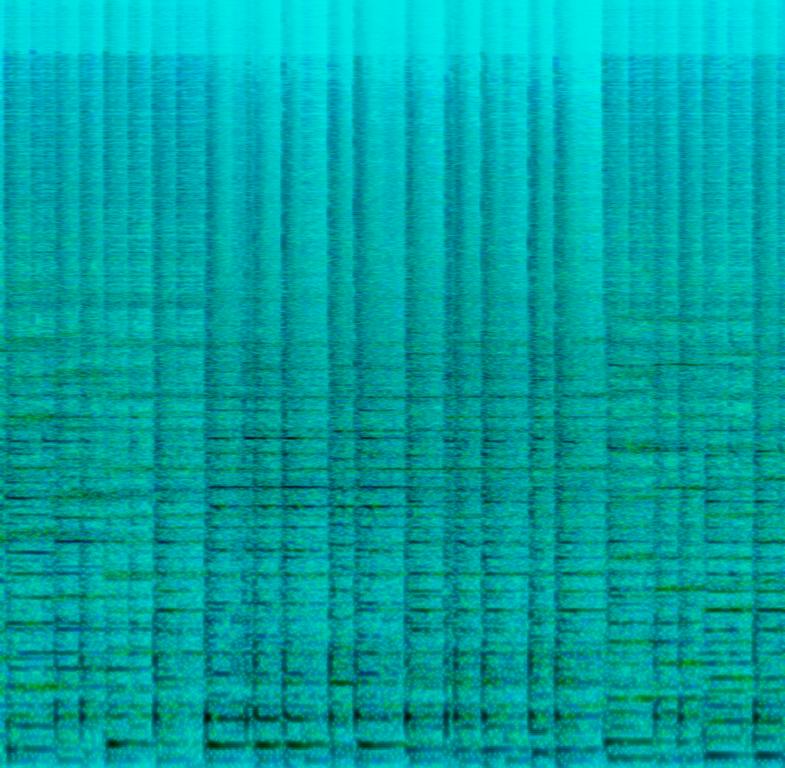
The Rock song features a sustained strings melody, groovy bass, electric guitar melodies, punchy snare, shimmering hi hats, mellow kick hits and acoustic rhythm guitar. It sounds soulful and like something you would hear during the 70s. The recording is a bit noisy.